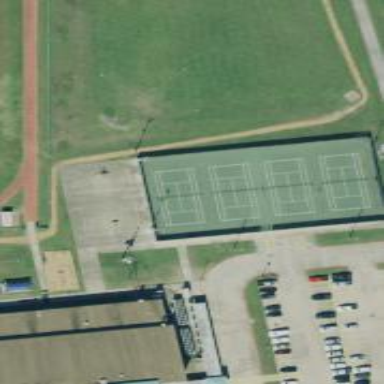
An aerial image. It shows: Tennis court on the leisure land pitch.